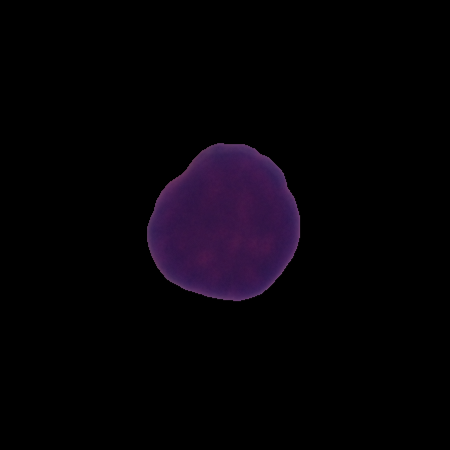
Label: healthy